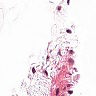
Metastatic tissue present: no